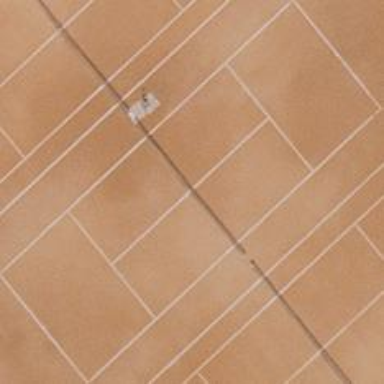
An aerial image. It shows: Sand tennis court on pitch for leisure land.